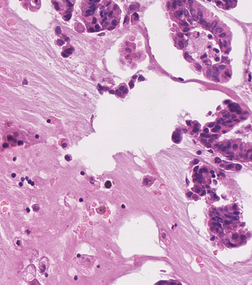
Tumor epithelial tissue: yes
Tumor-associated stroma tissue: no
Normal tissue: no